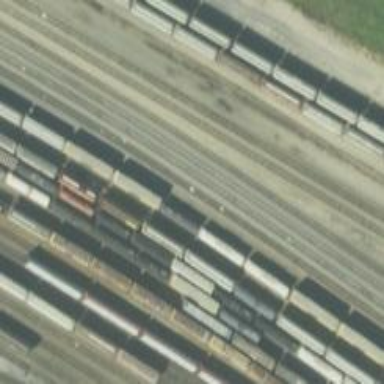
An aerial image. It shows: Railway yard used for servicing trains.